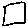
Label: square